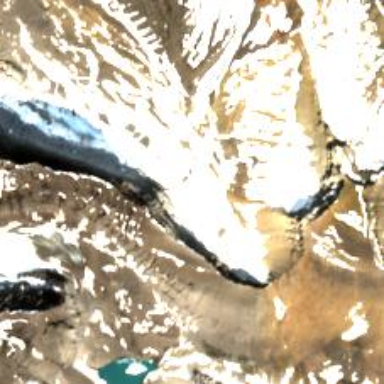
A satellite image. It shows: Stunning view of glacier.